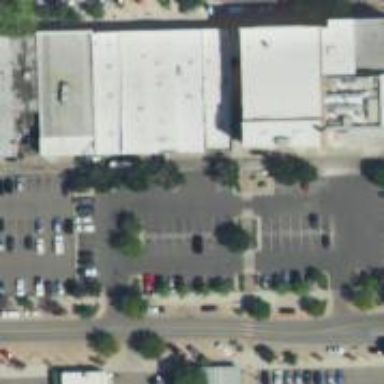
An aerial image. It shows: Parking space is available.